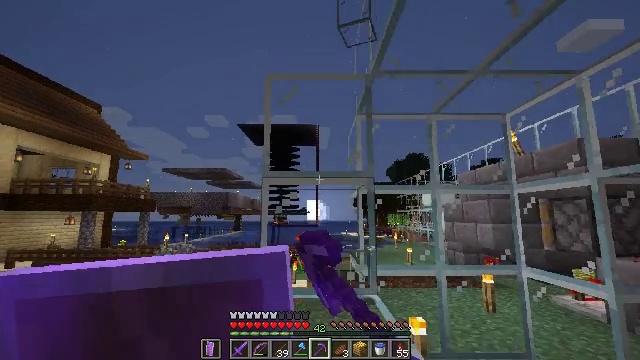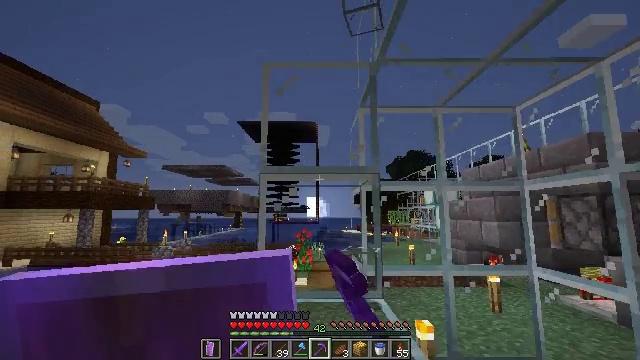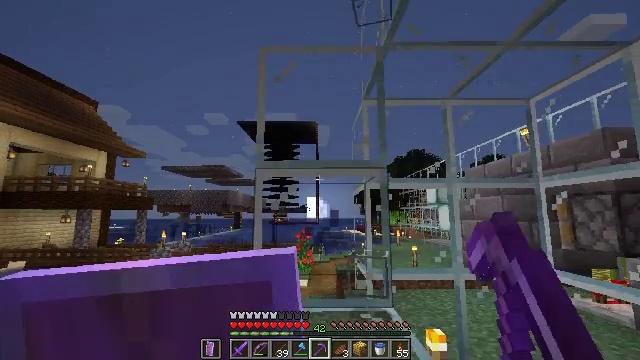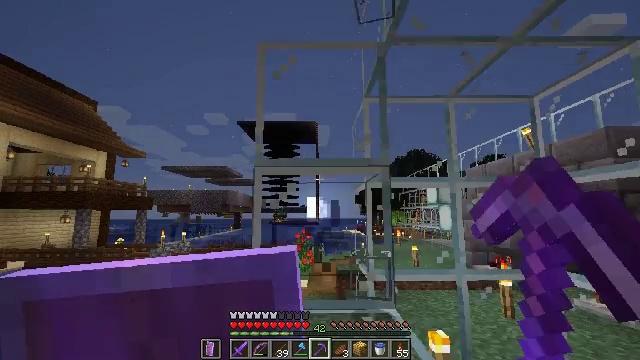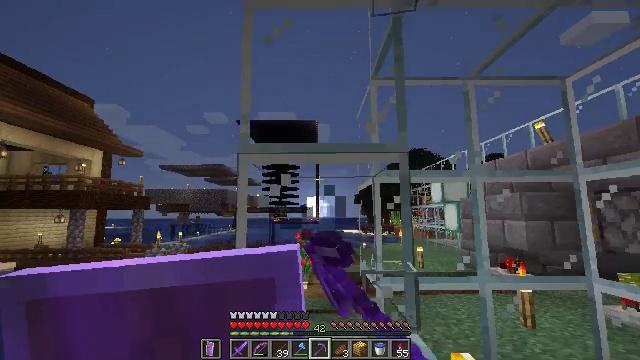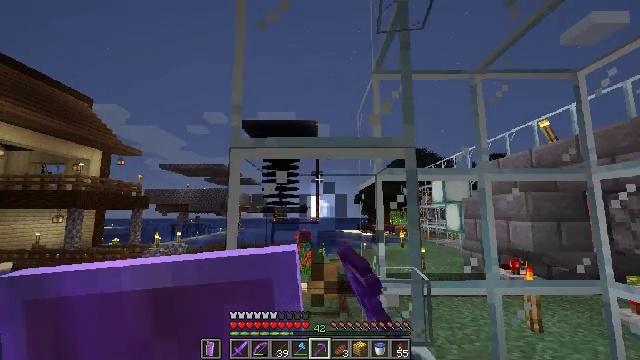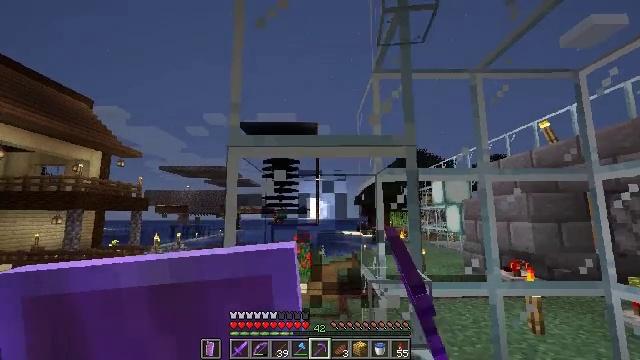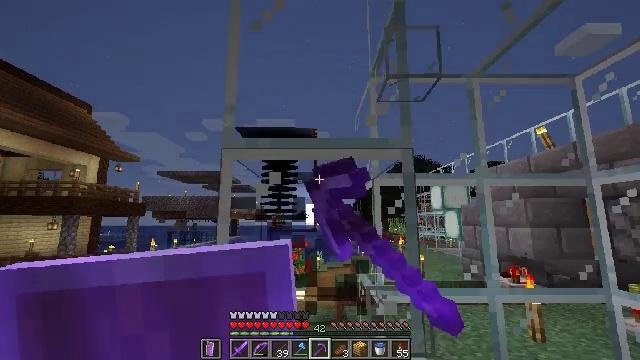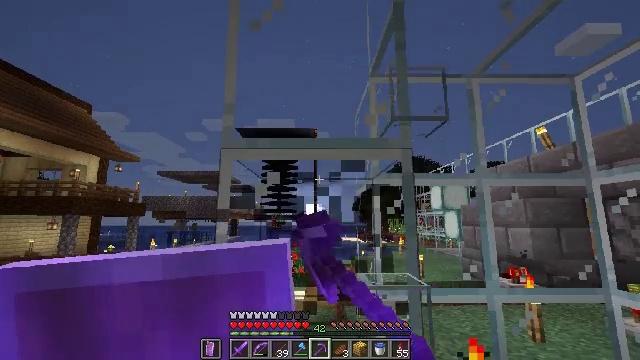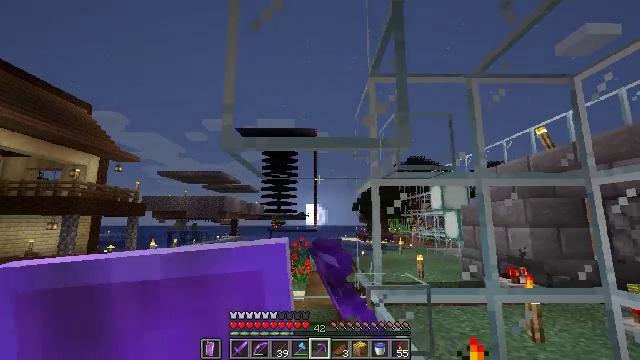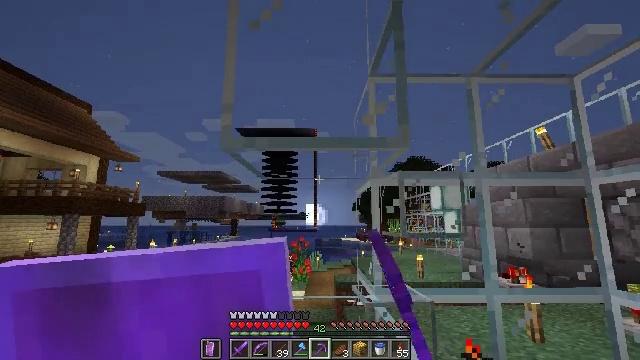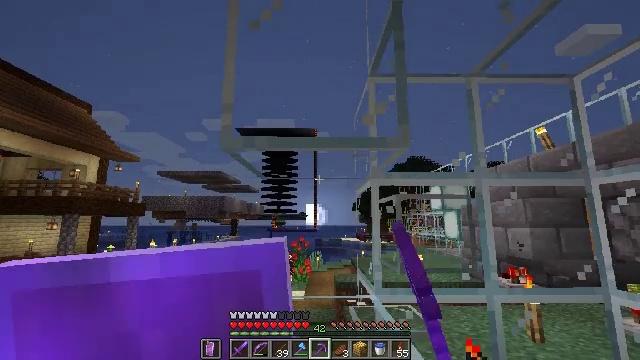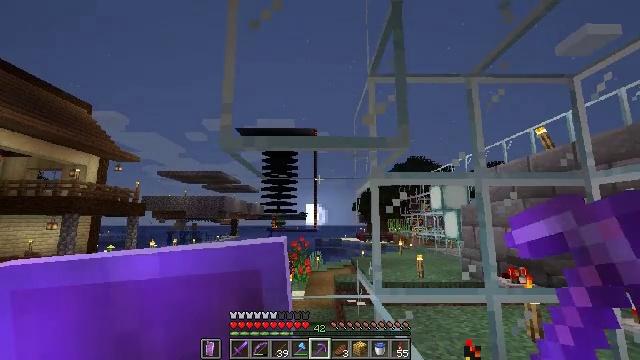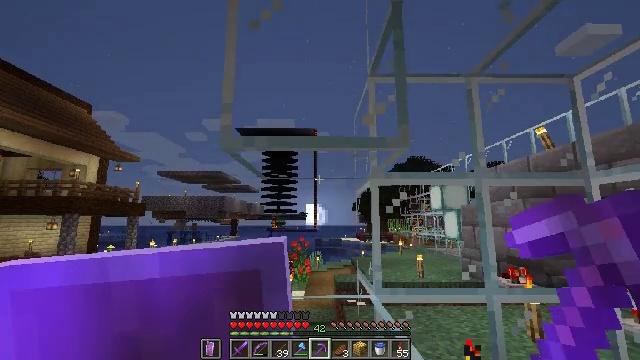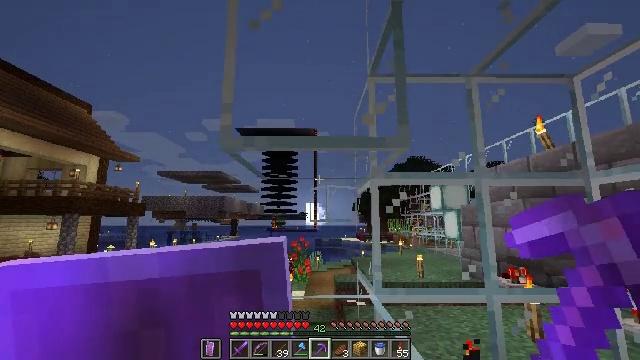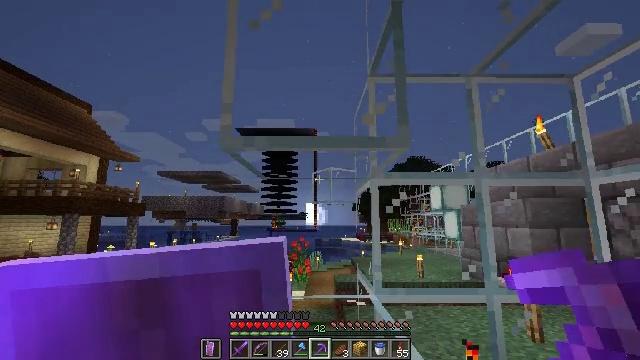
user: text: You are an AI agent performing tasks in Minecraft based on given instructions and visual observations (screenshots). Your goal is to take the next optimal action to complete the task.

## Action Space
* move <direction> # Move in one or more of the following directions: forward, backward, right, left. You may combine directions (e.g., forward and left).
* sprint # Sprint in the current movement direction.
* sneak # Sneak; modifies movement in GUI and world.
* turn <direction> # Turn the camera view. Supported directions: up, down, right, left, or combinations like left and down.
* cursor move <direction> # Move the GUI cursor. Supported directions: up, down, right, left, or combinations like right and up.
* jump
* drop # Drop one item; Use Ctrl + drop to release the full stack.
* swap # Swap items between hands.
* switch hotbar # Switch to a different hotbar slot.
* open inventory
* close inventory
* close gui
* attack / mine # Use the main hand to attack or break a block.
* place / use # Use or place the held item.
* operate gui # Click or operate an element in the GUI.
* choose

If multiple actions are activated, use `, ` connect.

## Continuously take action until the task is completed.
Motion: motion action
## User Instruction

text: Mine the glass to clear the view.
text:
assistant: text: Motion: move forward, attack / mine
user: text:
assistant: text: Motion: move forward, attack / mine
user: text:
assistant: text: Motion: move forward, attack / mine
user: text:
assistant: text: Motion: move forward, attack / mine
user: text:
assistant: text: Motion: attack / mine
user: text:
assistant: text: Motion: attack / mine
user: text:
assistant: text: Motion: turn up, attack / mine
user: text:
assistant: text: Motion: attack / mine
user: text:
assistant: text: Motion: attack / mine
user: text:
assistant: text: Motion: attack / mine
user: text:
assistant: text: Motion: attack / mine
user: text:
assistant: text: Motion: attack / mine
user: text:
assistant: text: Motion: attack / mine
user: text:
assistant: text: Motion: attack / mine
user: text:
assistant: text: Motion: attack / mine
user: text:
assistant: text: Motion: attack / mine
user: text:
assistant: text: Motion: attack / mine
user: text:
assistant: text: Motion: turn up, attack / mine
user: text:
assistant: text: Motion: move left, attack / mine
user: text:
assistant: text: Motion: move left, attack / mine
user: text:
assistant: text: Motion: move left, turn right and up, attack / mine
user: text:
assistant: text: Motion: move left, attack / mine
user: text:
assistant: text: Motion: turn right, attack / mine
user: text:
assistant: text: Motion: turn right, attack / mine
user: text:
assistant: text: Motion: turn right, attack / mine
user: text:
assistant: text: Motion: turn right, attack / mine
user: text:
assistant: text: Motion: attack / mine
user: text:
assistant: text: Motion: attack / mine
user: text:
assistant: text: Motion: turn right and down, attack / mine
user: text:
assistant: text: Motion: turn right, attack / mine